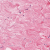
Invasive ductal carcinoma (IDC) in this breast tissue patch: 0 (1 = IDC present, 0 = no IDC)